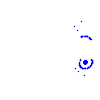
Particle: pion